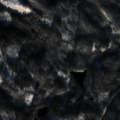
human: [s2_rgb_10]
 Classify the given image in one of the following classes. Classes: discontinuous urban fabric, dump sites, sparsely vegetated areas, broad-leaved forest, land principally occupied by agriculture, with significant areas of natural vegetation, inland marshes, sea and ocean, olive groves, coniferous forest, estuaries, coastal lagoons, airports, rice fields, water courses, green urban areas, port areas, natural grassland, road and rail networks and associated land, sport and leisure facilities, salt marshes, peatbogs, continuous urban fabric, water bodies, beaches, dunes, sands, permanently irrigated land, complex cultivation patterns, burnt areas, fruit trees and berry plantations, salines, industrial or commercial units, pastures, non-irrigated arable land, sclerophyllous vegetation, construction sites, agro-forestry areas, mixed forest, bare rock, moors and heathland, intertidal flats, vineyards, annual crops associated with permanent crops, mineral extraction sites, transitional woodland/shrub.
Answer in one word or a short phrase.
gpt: coniferous forest, mixed forest